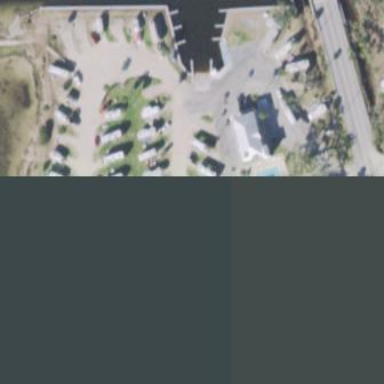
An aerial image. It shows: Caravan site for tourism.